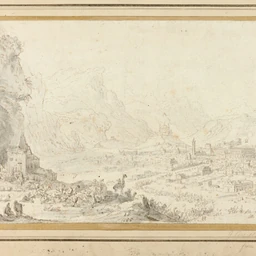
Title: View of Mecca
Artist: Jan Peeters, I
Caption: view of mecca, ink or chalk wash, paper (fiber product), ink, coating (material), wash, chalk sticks, black chalk, chalk, inorganic material, drawings (visual works), prints and drawing, jan peeters, i, a work made of pen and brown ink with brush and black ink wash, over traces of black chalk on cream laid paper, drawing and watercolor, prints and drawings, art institute of chicago